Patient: sex M, age 31
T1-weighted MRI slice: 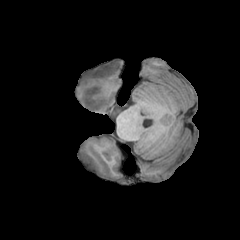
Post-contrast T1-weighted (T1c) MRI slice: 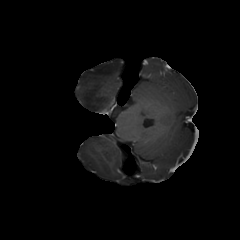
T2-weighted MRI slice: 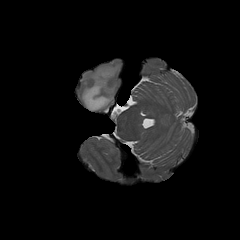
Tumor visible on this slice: yes
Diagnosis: Astrocytoma, IDH-mutant
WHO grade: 3